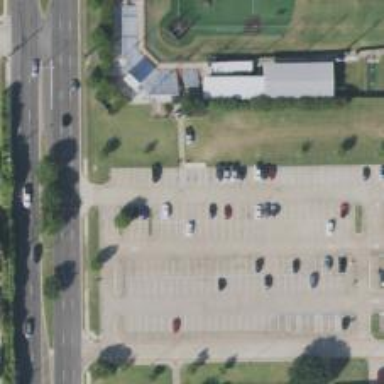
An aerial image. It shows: Parking space.